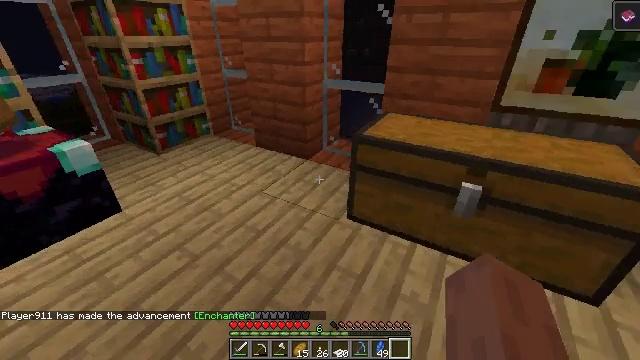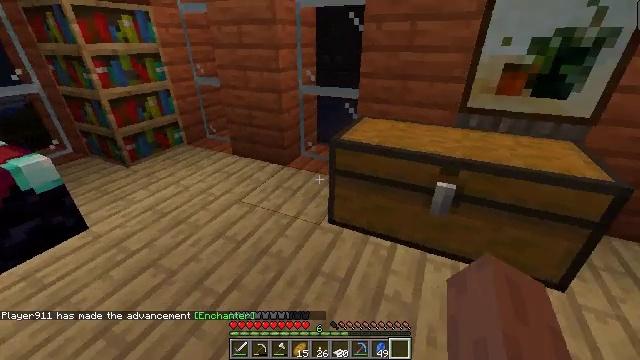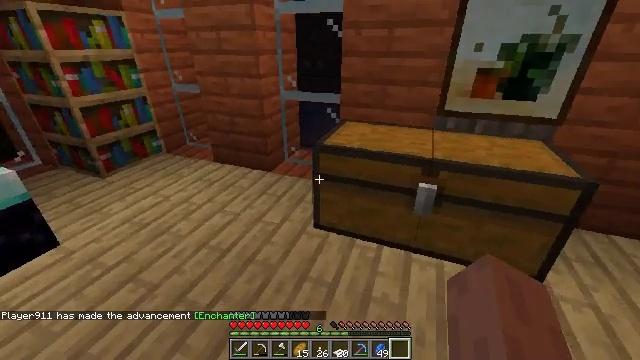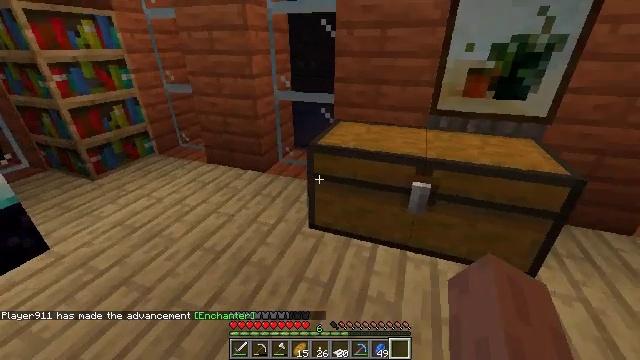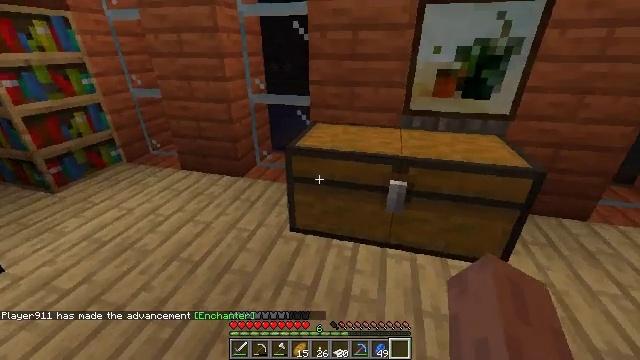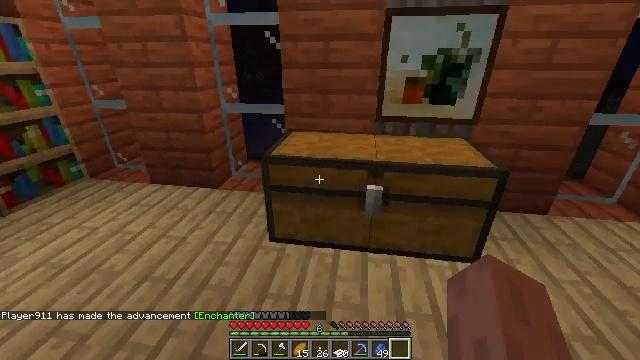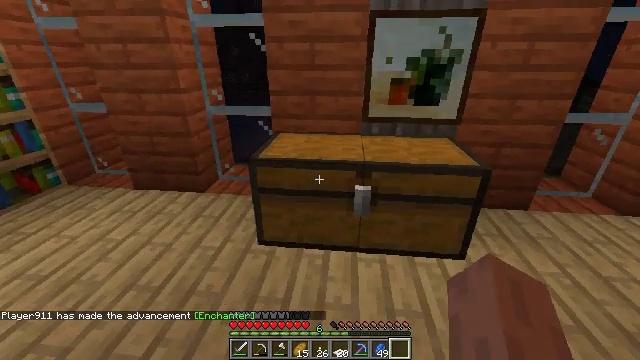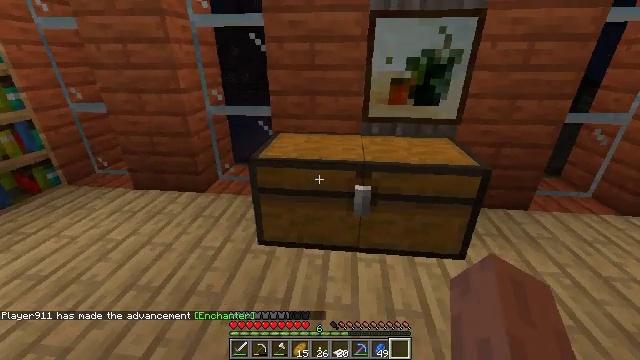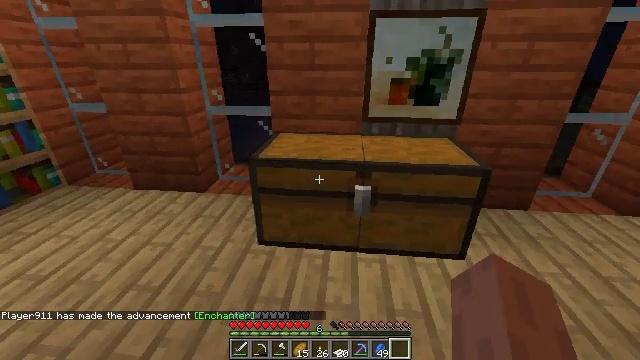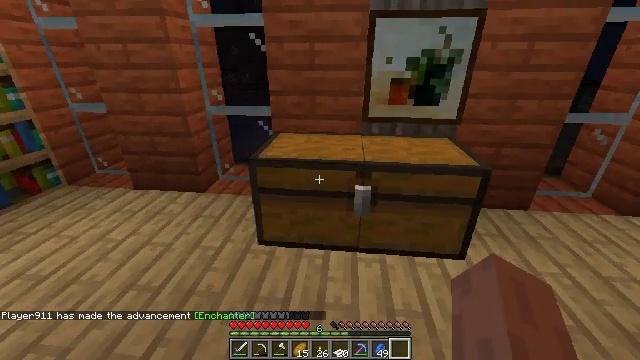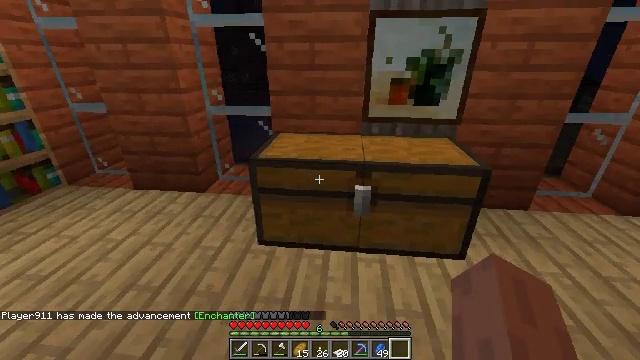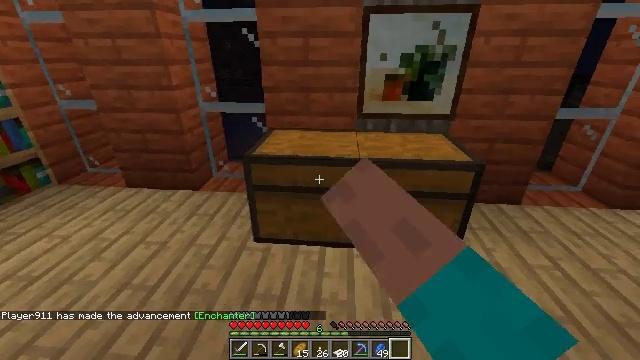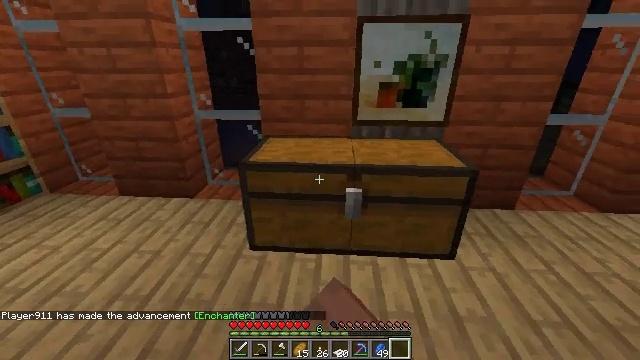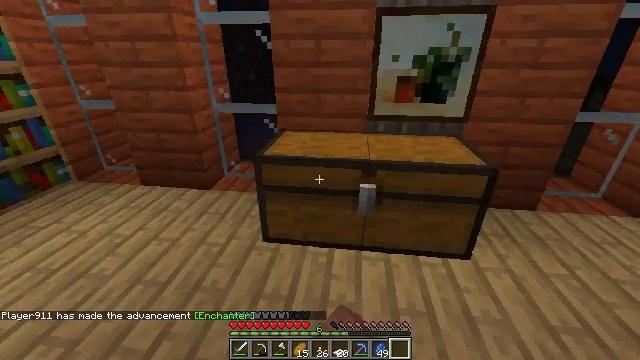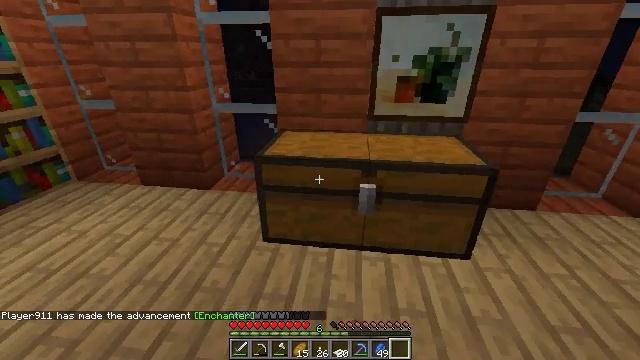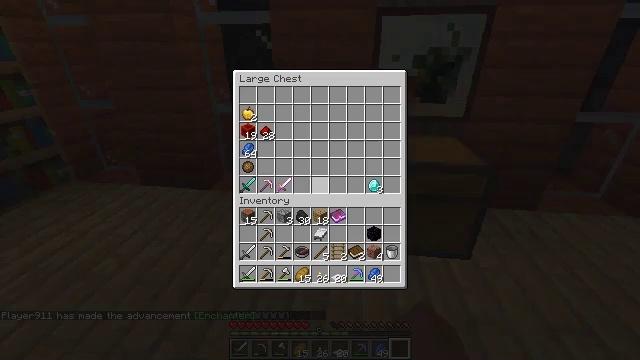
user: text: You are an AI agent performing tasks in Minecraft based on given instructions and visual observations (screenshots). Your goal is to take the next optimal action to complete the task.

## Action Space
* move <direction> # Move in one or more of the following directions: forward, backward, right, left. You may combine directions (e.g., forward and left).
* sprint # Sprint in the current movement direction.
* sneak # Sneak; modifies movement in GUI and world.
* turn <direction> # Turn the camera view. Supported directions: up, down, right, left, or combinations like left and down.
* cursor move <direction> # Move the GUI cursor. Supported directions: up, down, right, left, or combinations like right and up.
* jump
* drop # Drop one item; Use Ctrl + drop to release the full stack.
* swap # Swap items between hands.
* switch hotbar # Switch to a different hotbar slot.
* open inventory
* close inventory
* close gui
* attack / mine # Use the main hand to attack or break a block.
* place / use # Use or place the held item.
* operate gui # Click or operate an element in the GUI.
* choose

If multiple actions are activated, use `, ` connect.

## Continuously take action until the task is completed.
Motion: motion action
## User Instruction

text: Combine paper and leather on the crafting table to craft a book.
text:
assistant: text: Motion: turn right and up
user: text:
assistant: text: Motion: turn right and up
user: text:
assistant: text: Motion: turn right
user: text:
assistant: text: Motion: turn right
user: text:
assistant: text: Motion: turn right and up
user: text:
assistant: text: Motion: turn right
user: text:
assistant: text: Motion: no_op
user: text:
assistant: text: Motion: no_op
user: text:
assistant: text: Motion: no_op
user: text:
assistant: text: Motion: use / place
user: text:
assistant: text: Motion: turn right, use / place
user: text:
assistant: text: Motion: turn right and up, use / place
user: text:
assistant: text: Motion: turn left and down, use / place
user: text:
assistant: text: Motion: no_op
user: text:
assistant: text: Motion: no_op
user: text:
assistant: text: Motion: no_op
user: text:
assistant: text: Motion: no_op
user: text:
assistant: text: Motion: no_op
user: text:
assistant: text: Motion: no_op
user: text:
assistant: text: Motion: no_op
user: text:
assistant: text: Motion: no_op
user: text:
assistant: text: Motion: no_op
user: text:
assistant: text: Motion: turn down
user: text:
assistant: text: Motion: no_op
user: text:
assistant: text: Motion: no_op
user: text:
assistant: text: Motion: no_op
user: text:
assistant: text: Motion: turn down
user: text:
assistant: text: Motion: no_op
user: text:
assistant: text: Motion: no_op
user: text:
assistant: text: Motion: no_op